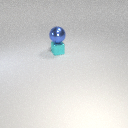
small cyan metal cube below large blue metal sphere